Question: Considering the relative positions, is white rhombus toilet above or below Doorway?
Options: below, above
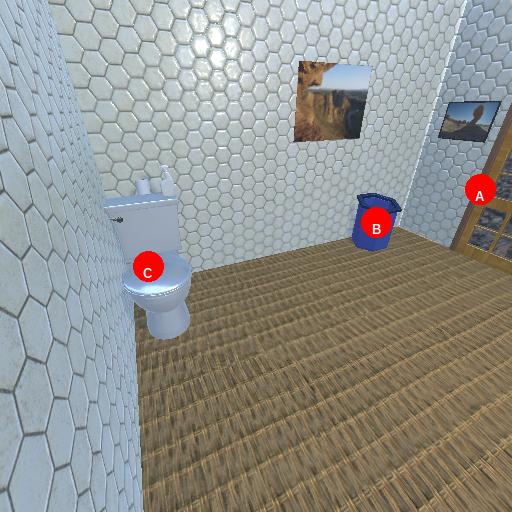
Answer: below